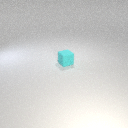
small cyan rubber cube